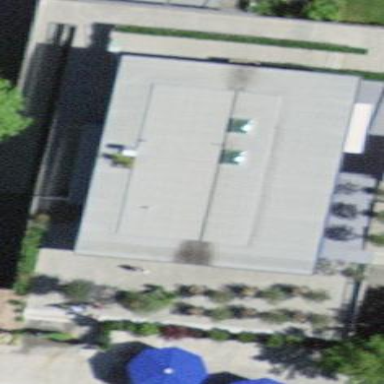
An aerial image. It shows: Sports centre with swimming facilities.